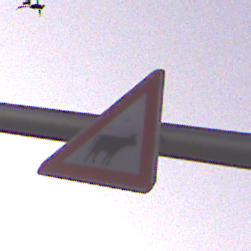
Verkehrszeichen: ViehtriebLinks
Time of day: Dawn
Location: Outdoor (RoadRail)
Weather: Clear
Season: NotSpecified
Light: Natural